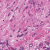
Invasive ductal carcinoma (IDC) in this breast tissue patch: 0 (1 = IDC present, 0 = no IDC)